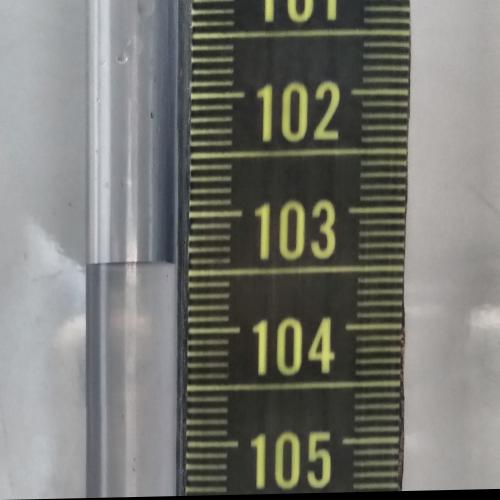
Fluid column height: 103.4 cm